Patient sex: M
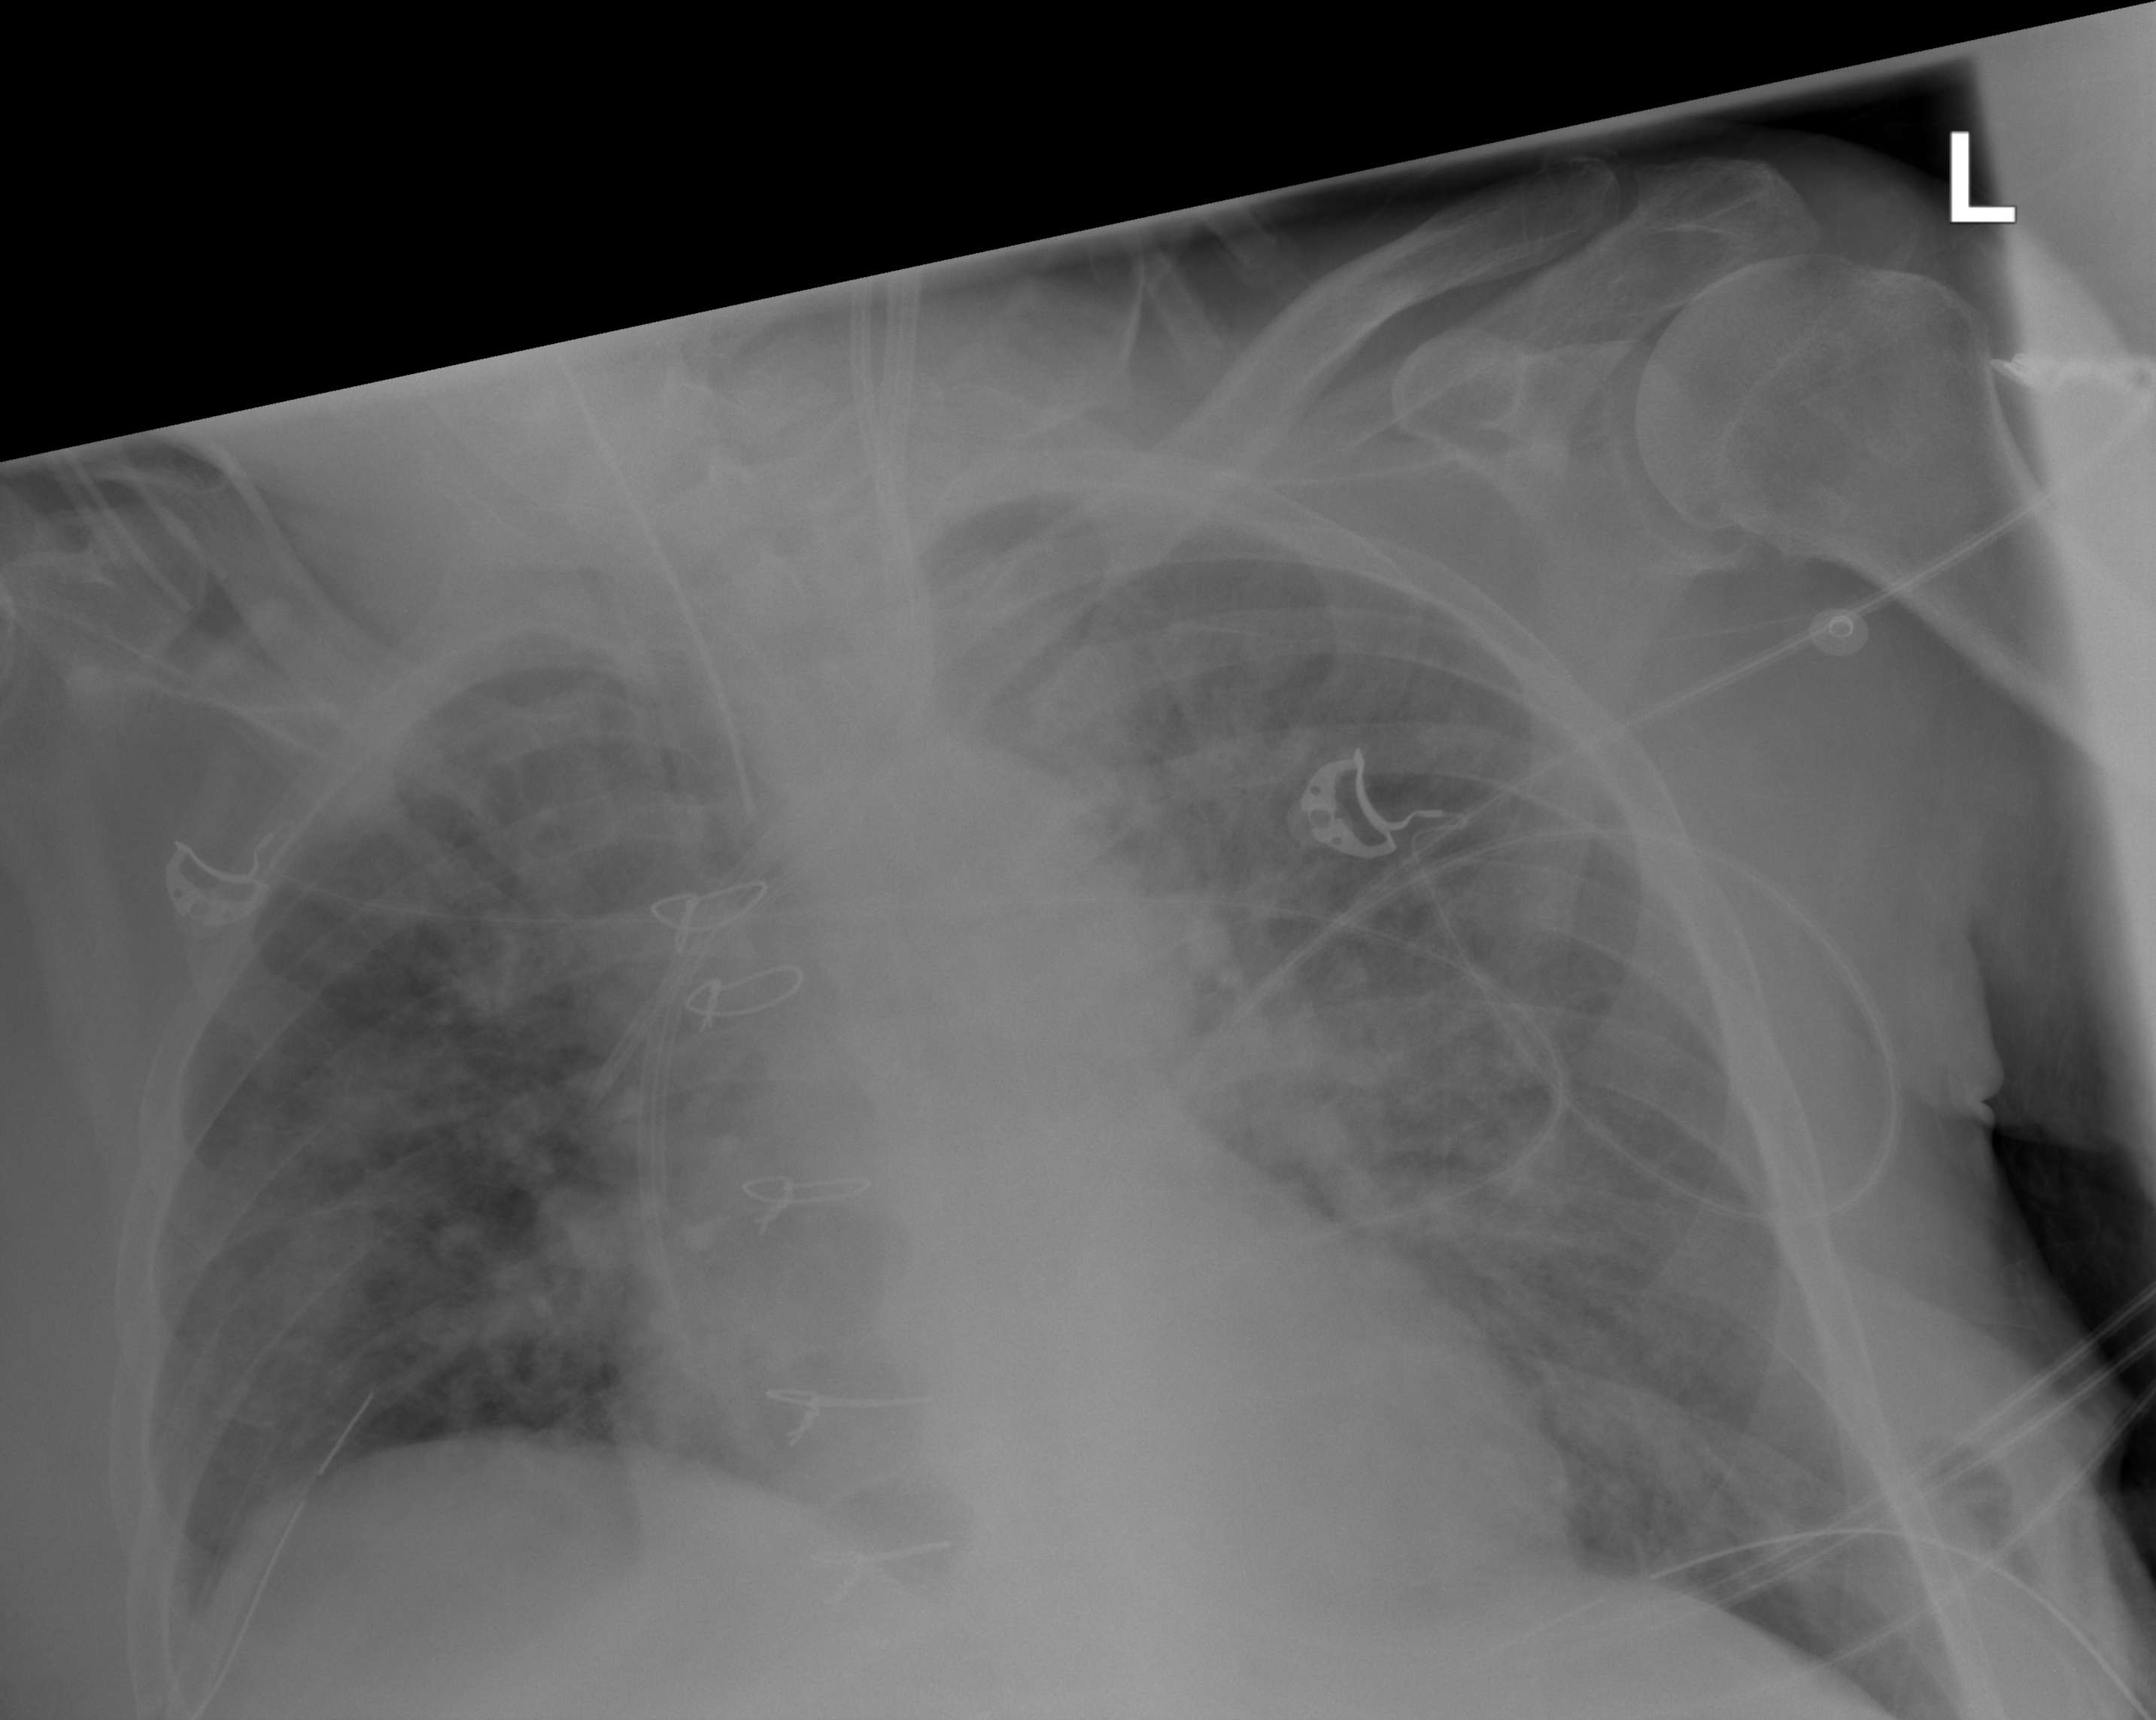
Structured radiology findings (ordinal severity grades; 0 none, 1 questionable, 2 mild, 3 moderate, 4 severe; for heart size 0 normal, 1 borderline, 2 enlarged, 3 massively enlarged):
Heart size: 1
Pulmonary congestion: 2
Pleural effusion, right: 0
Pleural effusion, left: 0
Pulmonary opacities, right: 3
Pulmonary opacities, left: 3
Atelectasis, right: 2
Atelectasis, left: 2